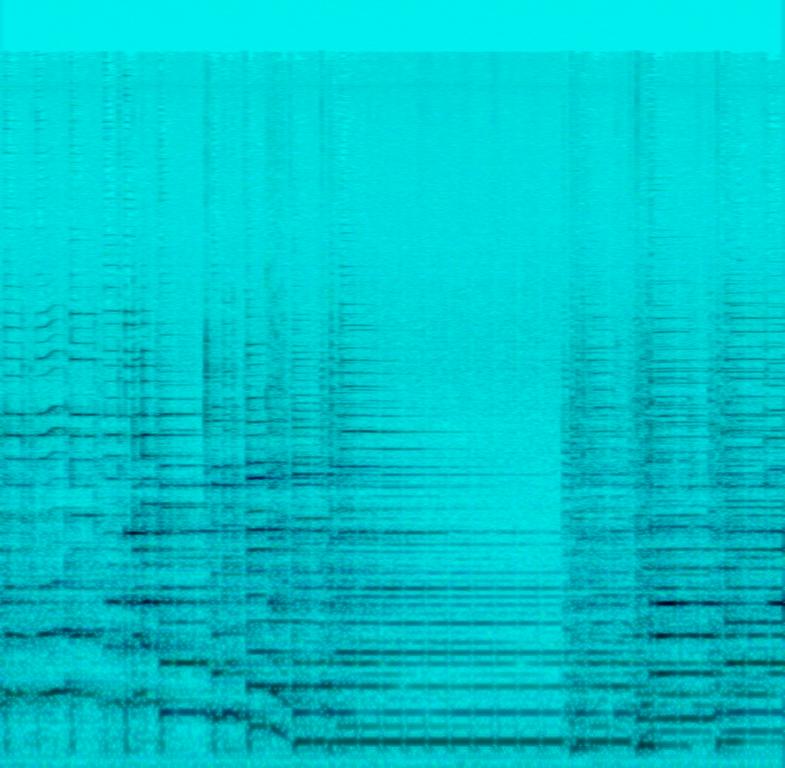
A male guitarist plays a cool guitar like on an electric guitar. The song is medium tempo with a guitar solo with heavy a[echoes played though a guitar amplifier and no other instrumentation. The song is bluesy and passionate. The song is a casual blue slick played on a guitar.